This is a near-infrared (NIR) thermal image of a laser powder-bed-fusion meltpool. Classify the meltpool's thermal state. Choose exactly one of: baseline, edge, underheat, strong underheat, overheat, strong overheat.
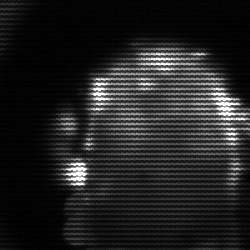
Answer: baseline